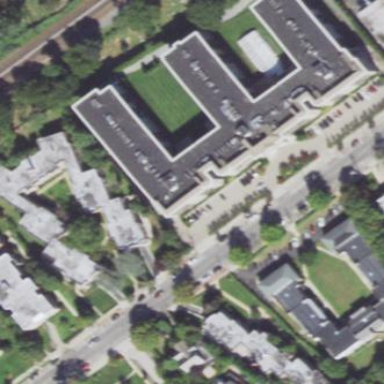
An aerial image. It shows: Two apartment buildings.